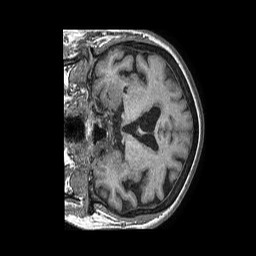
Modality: T1w
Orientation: coronal
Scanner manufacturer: philips
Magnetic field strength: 1.5 T
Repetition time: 0.007691 s
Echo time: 0.003503 s